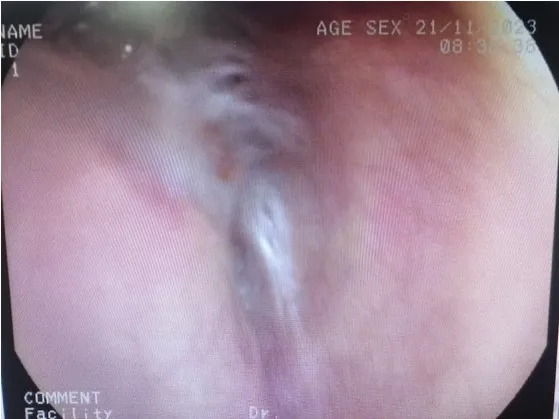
Left main bronchus seen under bronchoscope during the second visit.
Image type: endoscopy (airway_endoscopy)